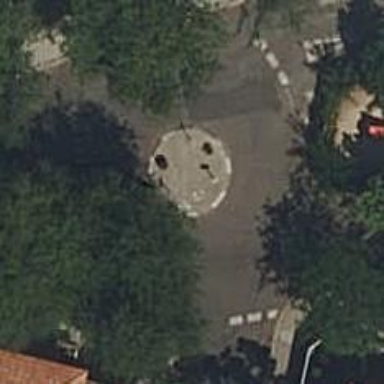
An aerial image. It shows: Mini roundabout on the road.